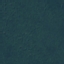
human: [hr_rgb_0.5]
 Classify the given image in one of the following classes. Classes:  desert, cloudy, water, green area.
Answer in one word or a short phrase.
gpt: green area